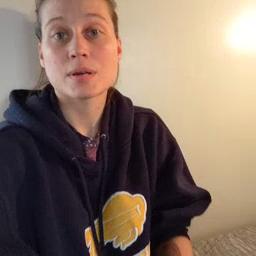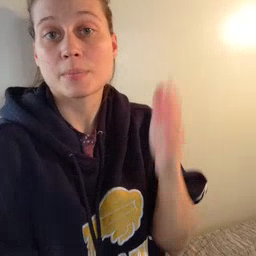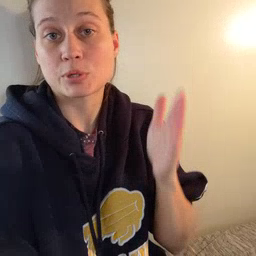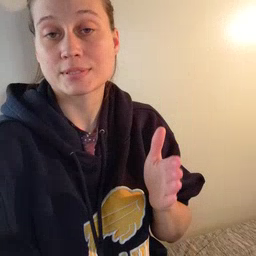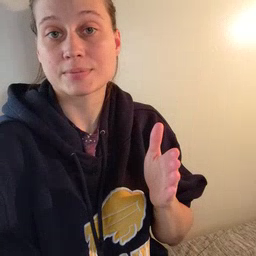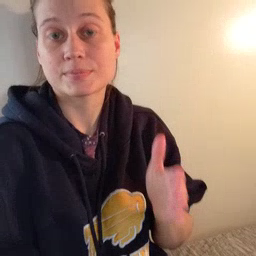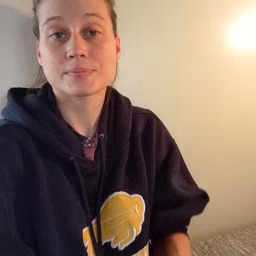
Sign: person